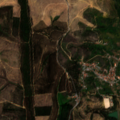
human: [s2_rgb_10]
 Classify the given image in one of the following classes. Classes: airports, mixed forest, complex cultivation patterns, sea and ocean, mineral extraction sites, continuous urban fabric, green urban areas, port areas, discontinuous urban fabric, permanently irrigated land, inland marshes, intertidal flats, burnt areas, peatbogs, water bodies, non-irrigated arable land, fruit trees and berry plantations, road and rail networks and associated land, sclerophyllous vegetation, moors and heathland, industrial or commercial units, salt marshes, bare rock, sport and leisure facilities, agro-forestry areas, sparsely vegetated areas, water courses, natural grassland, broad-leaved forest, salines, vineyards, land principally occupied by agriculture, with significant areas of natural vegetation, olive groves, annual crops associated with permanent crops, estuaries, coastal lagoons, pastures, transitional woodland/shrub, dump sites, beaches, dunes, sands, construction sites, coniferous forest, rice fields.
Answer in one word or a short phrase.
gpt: olive groves, complex cultivation patterns, broad-leaved forest, transitional woodland/shrub